Question: Count the number of objects in the diagram.
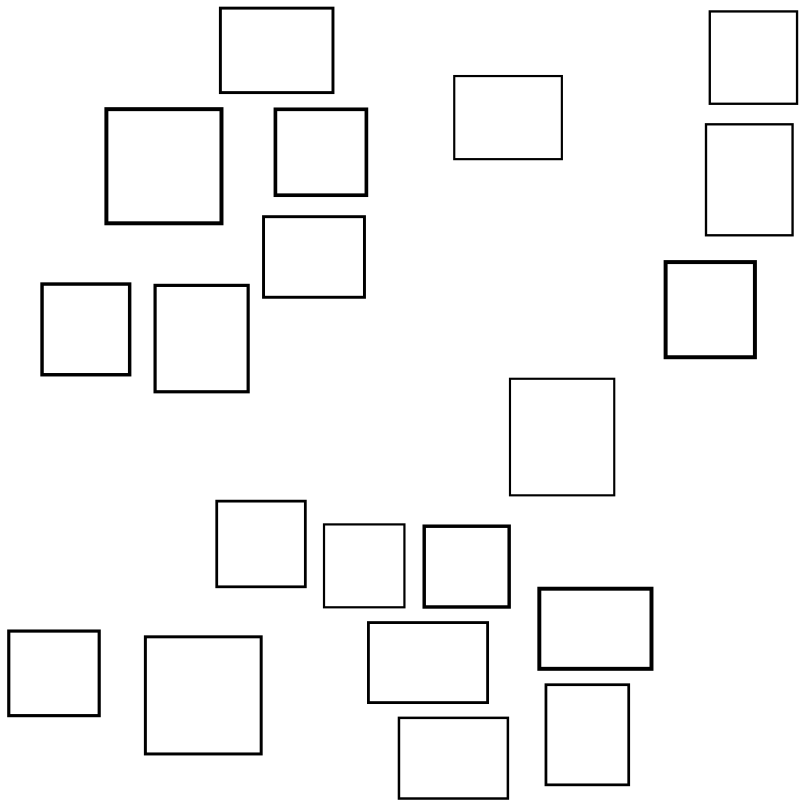
Answer: 20